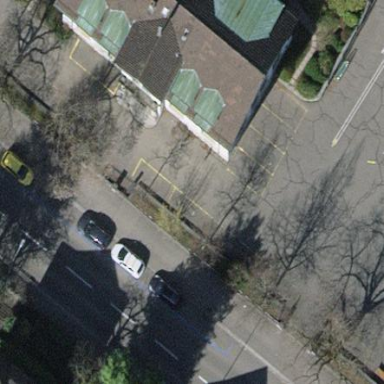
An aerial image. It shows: Parking lane area.